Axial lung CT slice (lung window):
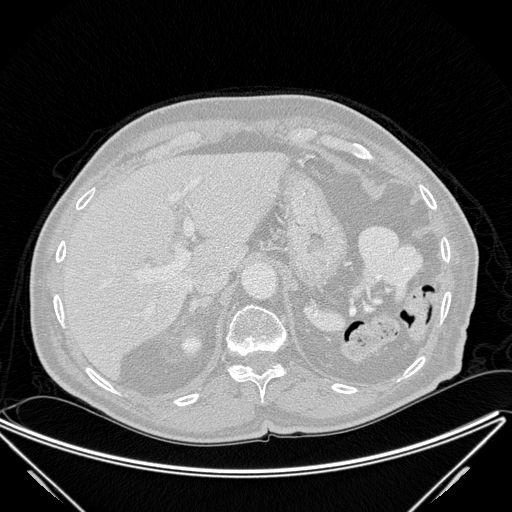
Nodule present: no